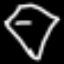
Label: diamond